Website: apple
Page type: customer-info-address
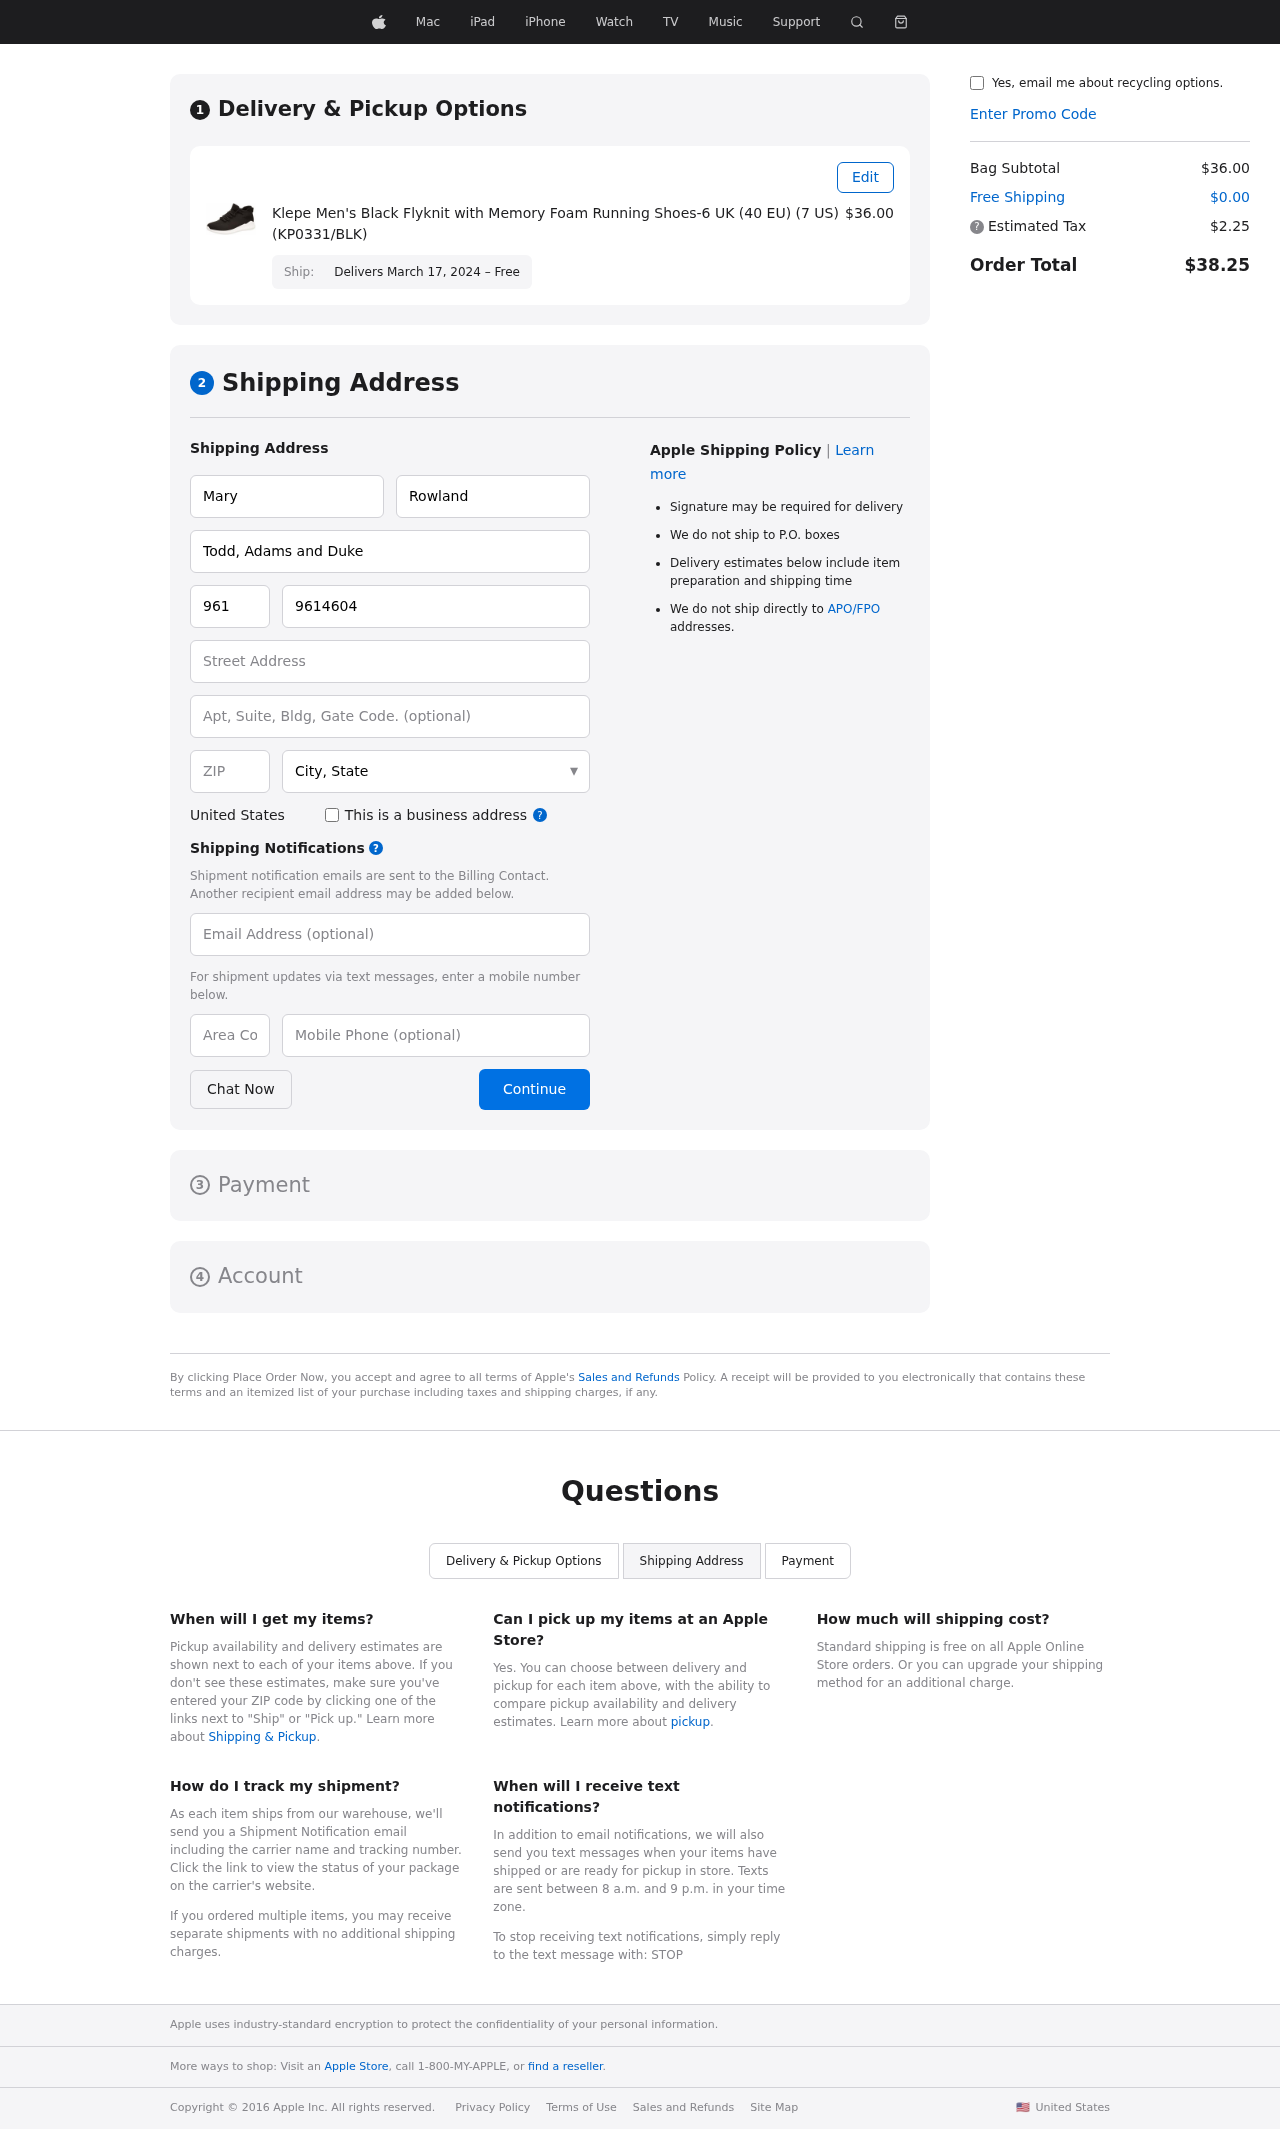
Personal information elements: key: PII_CITY_STATE
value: Manningbury, OK
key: PII_COMPANY
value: Todd, Adams and Duke
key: PII_COUNTRY
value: United States
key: PII_EMAIL
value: mary_rowland@yahoo.com
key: PII_FIRSTNAME
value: Mary
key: PII_LASTNAME
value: Rowland
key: PII_PHONE
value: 9614604643
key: PII_PHONE_ALT
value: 8354836864
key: PII_PHONE_ALT_AREA
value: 835
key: PII_PHONE_AREA
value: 961
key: PII_POSTCODE
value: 24050
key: PII_STREET
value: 7616 Shea Manors
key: PII_STREET2
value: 1219 Lorraine Extensions Suite 363
Product elements: key: PRODUCT1_NAME
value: Klepe Men's Black Flyknit with Memory Foam Running Shoes-6 UK (40 EU) (7 US) (KP0331/BLK)
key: PRODUCT1_PRICE
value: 36
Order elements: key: ORDER_DELIVERY_DATE
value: Delivers March 17, 2024 – Free
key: ORDER_SUBTOTAL
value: $36.00
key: ORDER_SHIPPING_COST
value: $0.00
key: ORDER_TAX
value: $2.25
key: ORDER_TOTAL
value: $38.25